Interaction volume radius: 5 \u00c5
Interaction volume height: 40 \u00c5
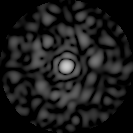
Disorder parameter: 0.8126